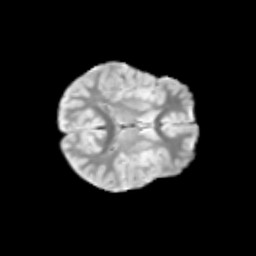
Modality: T2w
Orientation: axial
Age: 9
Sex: female
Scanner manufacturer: siemens
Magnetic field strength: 3 T
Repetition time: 3.8 s
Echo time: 0.07 s